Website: crate-barrel
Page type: address-validator
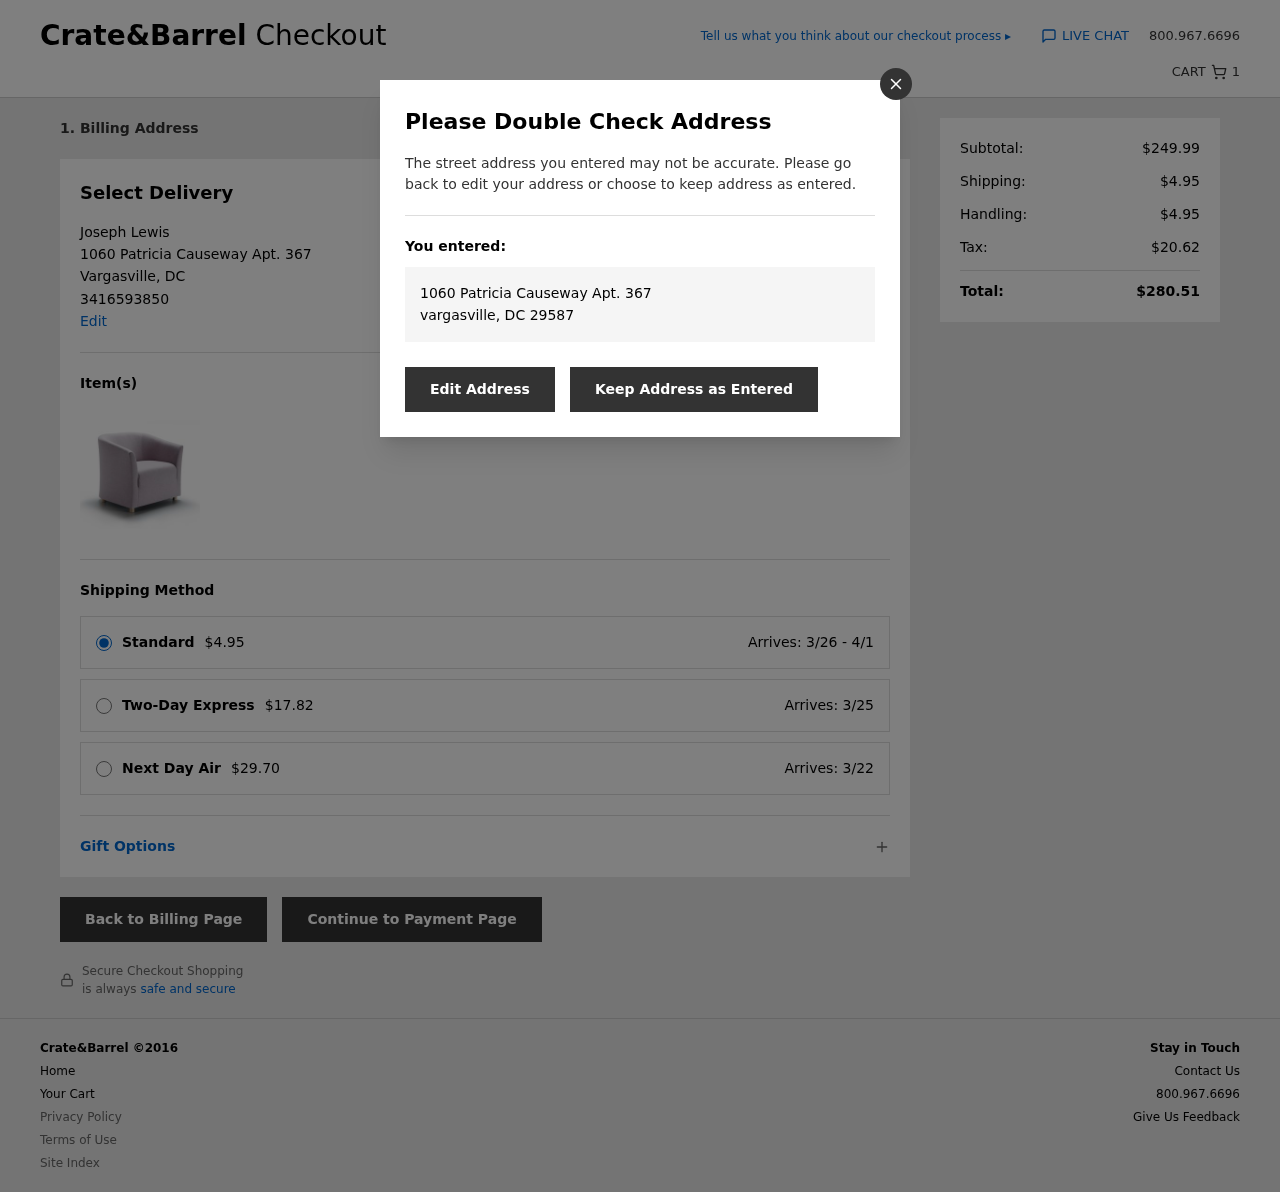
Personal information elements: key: PII_CITY
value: Vargasville
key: PII_FULLNAME
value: Joseph Lewis
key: PII_PHONE
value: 3416593850
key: PII_STATE_ABBR
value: DC
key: PII_STREET
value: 1060 Patricia Causeway Apt. 367
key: PII_CITY2
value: vargasville
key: PII_STATE_ABBR2
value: DC
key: PII_POSTCODE
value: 29587
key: PII_POSTCODE_FULL
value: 29587
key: PII_POSTCODE_NUMERIC
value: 29587
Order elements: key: ORDER_NUM_ITEMS
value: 1
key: ORDER_SHIPPING_COST
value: $4.95
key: ORDER_SHIPPING_DATE
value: Arrives: 3/26 - 4/1
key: ORDER_SHIPPING_EXPRESS
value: $17.82
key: ORDER_DELIVERY_DATE_EXPRESS
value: Arrives: 3/25
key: ORDER_SHIPPING_NEXTDAY
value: $29.70
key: ORDER_DELIVERY_DATE_NEXTDAY
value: Arrives: 3/22
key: ORDER_SUBTOTAL
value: $249.99
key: ORDER_HANDLING
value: $4.95
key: ORDER_TAX
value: $20.62
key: ORDER_TOTAL
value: $280.51